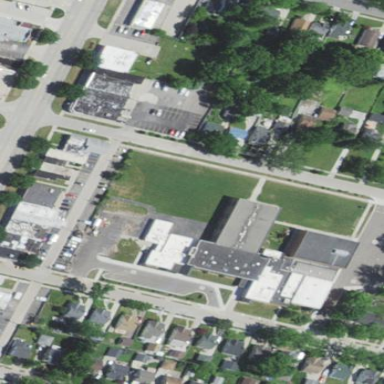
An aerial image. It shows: School.